Question: Hi all I am trying to blur the edges of an image from one side only, using mask property so that background of body tag blend with image for ex. have a look on below image.

i've tried <URL> by which it is running perfectly on all the browsers but except IE and opera. although I've seen in many blogs masking property doesn't work properly with IE. Please find my code snippet below
'''
<svg width="503" height="373">
<defs>
<filter id="filter">
<feGaussianBlur stdDeviation="10" />
</filter>
<mask id="mask">
<rect y="0" height="400" width="300" fill="white" filter="url(#filter)" ></rect>
</mask>
</defs>
<image xlink:href="https://s3-us-west-2.amazonaws.com/s.cdpn.io/3/Harry-Potter-1-.jpg" width="503" height="373" mask="url(#mask)">
<foreignObject width="503px" height="373px" style="mask: url(#mask);"></foreignObject>
</svg>
'''
if I can't do this with masking then please suggest me some good solution.
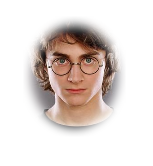
Answer: i think i got it, how it could be done for IE. here is the <URL>
'''
<svg xmlns="http://www.w3.org/2000/svg" width="300" height="200">
<defs>
<linearGradient id="gradient1" spreadMethod="pad" x1="0%" y1="0%" x2="100%" y2="0%">
<stop stop-color="#ffffff" stop-opacity="1" offset="70%" />
<stop stop-color="#000000" stop-opacity="1" offset="100%" />
</linearGradient>
<mask id="mask4" x="0" y="0" width="300" height="200">
<rect style="fill: url(#gradient1); stroke: none;" x="0" y="0" width="200" height="200" />
</mask>
</defs>
<image mask="url(&quot;#mask4&quot;)" width="300" height="200" xmlns:xlink="http://www.w3.org/1999/xlink" xlink:href="https://s3-us-west-2.amazonaws.com/s.cdpn.io/3/Harry-Potter-1-.jpg" />
</svg>
'''